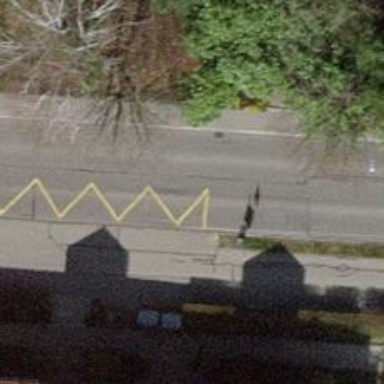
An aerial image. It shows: Public transport stop position.